Question: I have encountered a problem working with OpenGL-ES (1.0) for android that i'm not able to wrap my head around. I have multiple 3D objects showing through OpenGL-ES that iv'e decided to give some material using:
> gl.glMaterialfv(GL10.GL_FRONT_AND_BACK, GL10.GL_... , ... , 0);
For each object i'm drawing I do it something like this:
'''
gl.glPushMatrix();
*make some adjustment to object*
gl.glMaterialfv(GL10.GL_FRONT_AND_BACK, GL10.GL_AMBIENT, ambient, 0);
gl.glMaterialfv(GL10.GL_FRONT_AND_BACK, GL10.GL_DIFFUSE, diffuse, 0);
gl.glMaterialfv(GL10.GL_FRONT_AND_BACK, GL10.GL_SPECULAR, specular, 0);
gl.glPopMatrix();
'''
Where "ambient", "diffuse" and "specular" is unique to each object.
The result being that if I use a higher amount of red ambient for example in one material, this will affect the other visible object to also be showing of a little bit in red.
As seen below, two out of three objects to the left is set to get more red ambient in it's material. The material to the right shouldn't be glowing since it's material hasn't but still it does. (picture obviously a bit modified to make it clearer).

Every object i use has an own material class consisting of information regarding it's material.
Any idea of something iv'e missed or is this how materials acctually work in OpenGL?
(I use a direcitonal light lighting up the whole scene in a direction)
Edit: Just to make this clearer, it's not just ambient colors that affect other objects, if for example an object with a material that recievs 0.2 of all colors in ambient, specular and diffuse comes close to another object with higher values of for example specular, the first object will be much more lightned up as well.
Edit2:
This is the function for drawing all the objects
'''
gl.glClear(GL10.GL_COLOR_BUFFER_BIT | GL10.GL_DEPTH_BUFFER_BIT);
gl.glEnableClientState(GL10.GL_TEXTURE_COORD_ARRAY);
gl.glEnableClientState(GL10.GL_VERTEX_ARRAY);
gl.glEnableClientState(GL10.GL_NORMAL_ARRAY);
Enumeration<String> key = objects.keys();
while (key.hasMoreElements())
{
String k = key.nextElement();
if(objects.get(k).visible)
{
gl.glPushMatrix();
try
{
gl.glBindTexture(GL10.GL_TEXTURE_2D, texturemanager._tm.get(k.trim())
.getTexture()[filter]);
}
catch(Exception e){};
adjust(gl, objects.get(k));
objects.get(k).draw(gl, 1);
gl.glPopMatrix();
}
}
gl.glDisableClientState(GL10.GL_VERTEX_ARRAY);
gl.glDisableClientState(GL10.GL_TEXTURE_COORD_ARRAY);
gl.glDisableClientState(GL10.GL_NORMAL_ARRAY);
'''
What happens on draw in object class is following
'''
protected void draw(GL10 gl, int filter)
{
updatePhysics();
bounds.center.set(this);
gl.glVertexPointer(3, GL10.GL_FLOAT, 0, data.vertexBuffer);
gl.glTexCoordPointer(2, GL10.GL_FLOAT, 0, data.textureBuffer);
gl.glNormalPointer(GL10.GL_FLOAT, 0, data.normalBuffer);
gl.glDrawElements(GL10.GL_TRIANGLES, data.numIndices,
GL10.GL_UNSIGNED_SHORT, data.indicesBuffer);
}
'''
leads to following
'''
// rotating, translating and scaling object
if (obj.blend)
{
gl.glEnable(GL10.GL_BLEND);
gl.glDisable(GL10.GL_DEPTH_TEST);
} else
{
gl.glDisable(GL10.GL_BLEND);
gl.glEnable(GL10.GL_DEPTH_TEST);
}
if(obj.enableMaterial)
{
obj.getMaterial().enable(gl);
}
'''
and where will be the material for the object.
Following is my material class
'''
public void enable(GL10 gl)
{
gl.glMaterialfv(GL10.GL_FRONT_AND_BACK, GL10.GL_AMBIENT, ambient, 0);
gl.glMaterialfv(GL10.GL_FRONT_AND_BACK, GL10.GL_DIFFUSE, diffuse, 0);
gl.glMaterialfv(GL10.GL_FRONT_AND_BACK, GL10.GL_SPECULAR, specular, 0);
gl.glMaterialf(GL10.GL_FRONT_AND_BACK, GL10.GL_SHININESS, shininess);
}
'''
Where the variables for ambient, diffuse, specular and shininess is set like following
'''
public void setAmbient(float r, float g, float b, float a)
{
ambient[0] = r;
ambient[1] = g;
ambient[2] = b;
ambient[3] = a;
}
'''
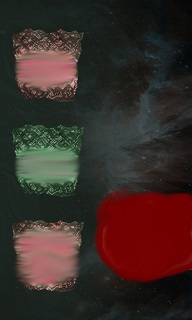
Answer: So what happens if you have an object for which "enableMaterial" is false? Do you ever reset the material? It would seem that it will still be applied for any future objects.